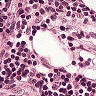
Metastatic tissue present: no